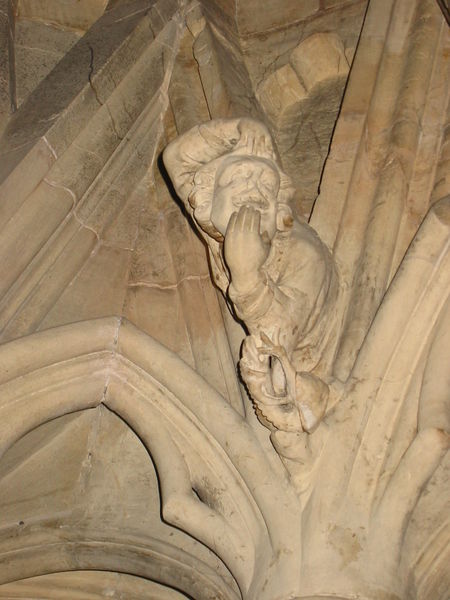
Titel: York Münster
Standort: York (EU - GB)
Schlagwörter: hand, kopf, mann, marmor, pfeiler, weiss, dach, beige, bart, schnurrbart, gesicht, mensch, stein, hände, kirche, figur, decke, innen, gotik, ecke, bogen, karikatur, schnurbart, bildhauerei, foto, oben, bögen, gewölbe, sandstein, gotisch, spitzbogen, mittelalter, wasserspeier, fratze, bildhauer, säule pfeiler